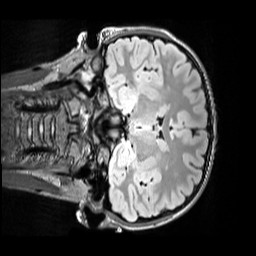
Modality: FLAIR
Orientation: coronal
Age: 9
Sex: male
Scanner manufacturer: siemens
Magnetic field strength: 3 T
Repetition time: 5 s
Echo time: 0.388 s